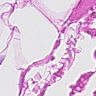
Metastatic tissue present: no